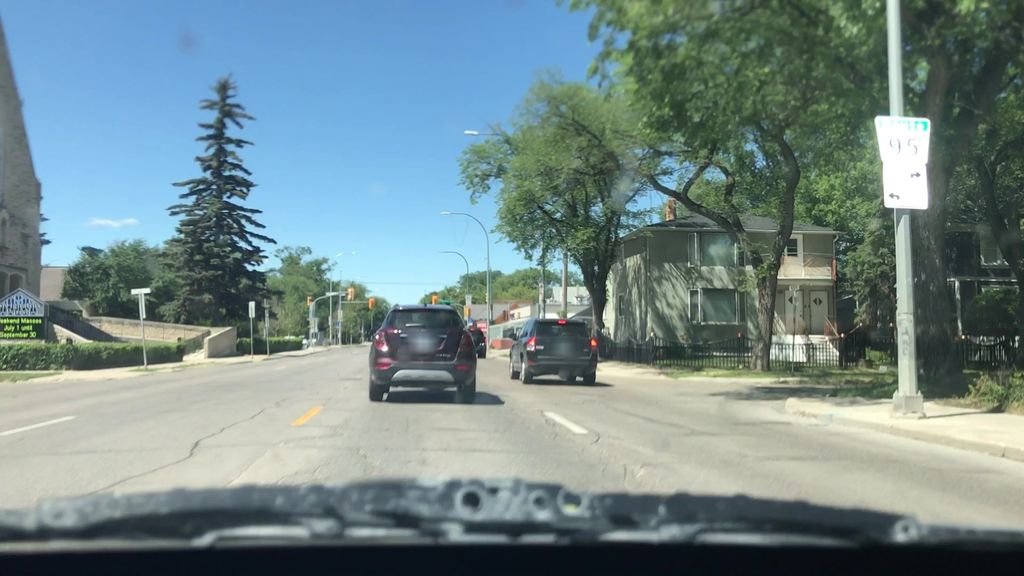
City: winnipeg